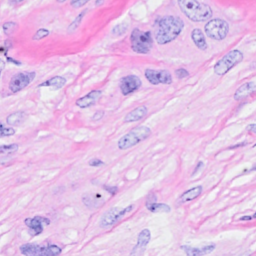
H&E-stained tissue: Breast